Aerial crown-view tile of a tropical tree (Barro Colorado Island, Panama), acquired 20250414:
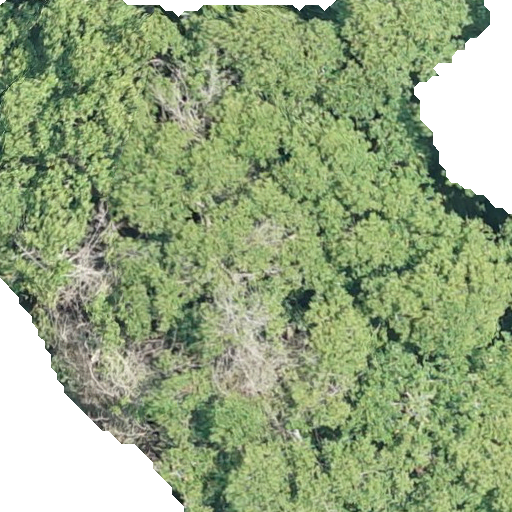
Species: Hieronyma alchorneoides
GBIF accepted scientific name: Hieronyma alchorneoides
Crown area: 391.331 m²